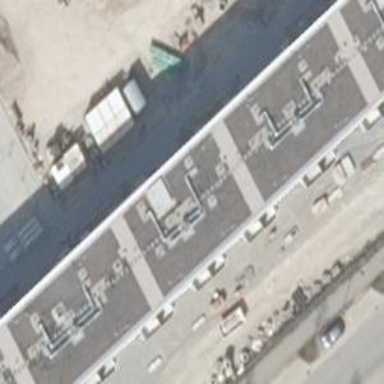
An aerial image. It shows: Flat roof building with grey roof.